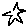
Label: star